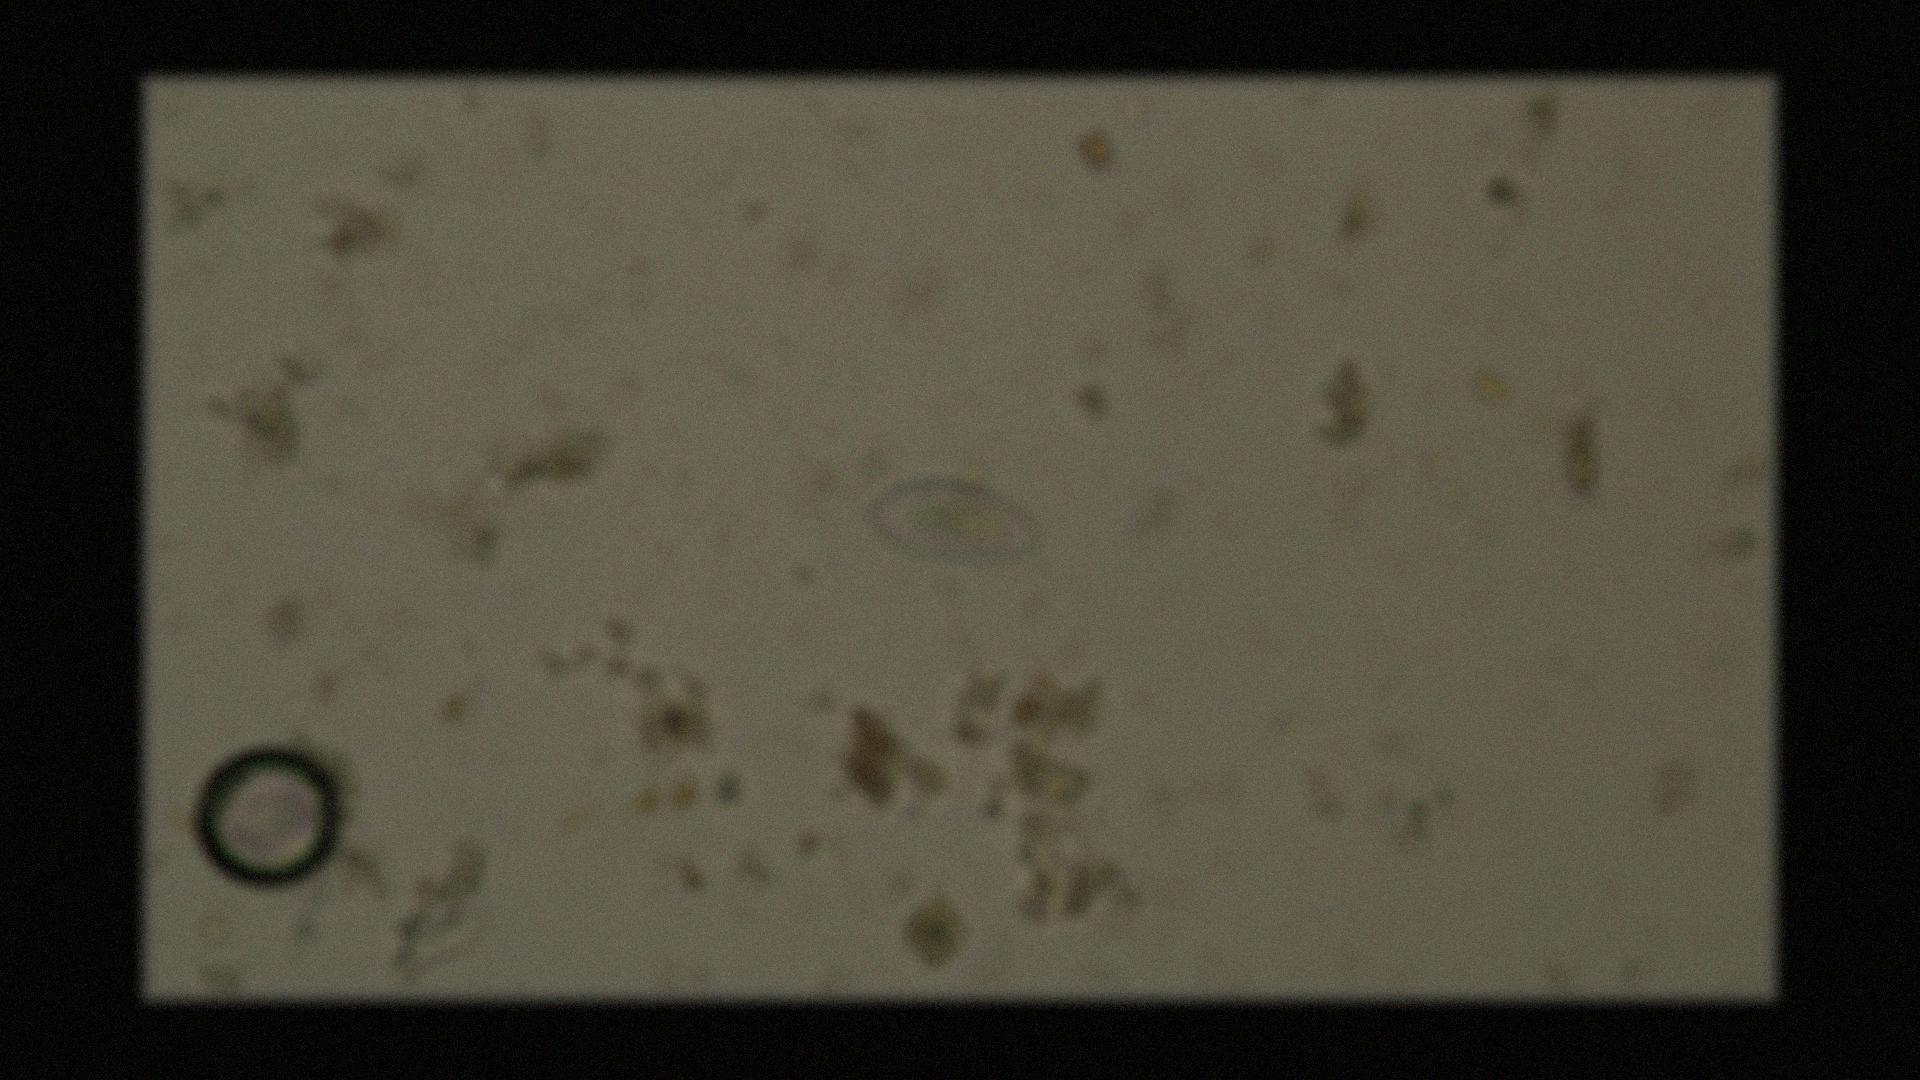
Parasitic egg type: Enterobius vermicularis